Question: <URL>. For example, compare the following 'dplyr' code versus 'collapse' code. They are very similar in syntax and yield the same output.
'''
library(ggplot2)
library(dplyr, warn.conflicts = FALSE)
library(collapse, warn.conflicts = FALSE)
#> collapse 1.6.5, see ?'collapse-package' or ?'collapse-documentation'
#> Note: stats::D -> D.expression, D.call, D.name
using_dplyr <-
mpg |>
group_by(manufacturer) |>
summarise(mean_hwy = mean(hwy))
using_collapse <-
mpg |>
collapse::fgroup_by(manufacturer) |>
collapse::fsummarise(mean_hwy = mean(hwy))
identical(using_collapse, using_dplyr)
#> [1] TRUE
'''
But '{collapse}' is just faster
'''
bench::mark(dplyr =
mpg |>
group_by(manufacturer) |>
summarise(mean_hwy = mean(hwy)),
collapse =
mpg |>
fgroup_by(manufacturer) |>
fsummarise(mean_hwy = mean(hwy))) |>
autoplot()
'''

<URL>
---
Whereas the following expressions are analogous and working:
'group_by() |> summarise()' = 'fgroup_by() |> fsummrise()',
the following analogy doesn't work:
'group_by() |> mutate() |>' != 'fgroup_by() |> ftransform()'. ('ftransform()' is 'collapse''s equivalent to 'dplyr::mutate()').
Let's show the same pipe in two equivalent syntaxes:
'''
library(ggplot2)
library(dplyr, warn.conflicts = FALSE)
library(collapse, warn.conflicts = FALSE)
#> collapse 1.6.5, see ?'collapse-package' or ?'collapse-documentation'
#> Note: stats::D -> D.expression, D.call, D.name
is_bigger_than_mean <- function(x) {
x > mean(x)
}
## dplyr syntax
mutate_using_dplyr <-
mpg |>
select(manufacturer, hwy) |>
group_by(manufacturer) |>
mutate(hwy_bigger_than_mean = is_bigger_than_mean(hwy))
## collapse syntax
mutate_using_collapse <-
mpg |>
fselect(manufacturer, hwy) |>
fgroup_by(manufacturer) |>
ftransform(hwy_bigger_than_mean = is_bigger_than_mean(hwy))
'''
Compare the results in the column 'hwy_bigger_than_mean'
'''
mutate_using_dplyr ## correct
#> # A tibble: 234 x 3
#> # Groups: manufacturer [15]
#> manufacturer hwy hwy_bigger_than_mean
#> <chr> <int> <lgl>
#> 1 audi 29 TRUE
#> 2 audi 29 TRUE
#> 3 audi 31 TRUE
#> 4 audi 30 TRUE
#> 5 audi 26 FALSE
#> 6 audi 26 FALSE
#> 7 audi 27 TRUE
#> 8 audi 26 FALSE
#> 9 audi 25 FALSE
#> 10 audi 28 TRUE
#> # ... with 224 more rows
mutate_using_collapse ## incorrect
#> # A tibble: 234 x 3
#> manufacturer hwy hwy_bigger_than_mean
#> * <chr> <int> <lgl>
#> 1 audi 29 TRUE
#> 2 audi 29 TRUE
#> 3 audi 31 TRUE
#> 4 audi 30 TRUE
#> 5 audi 26 TRUE
#> 6 audi 26 TRUE
#> 7 audi 27 TRUE
#> 8 audi 26 TRUE
#> 9 audi 25 TRUE
#> 10 audi 28 TRUE
#> # ... with 224 more rows
#>
#> Grouped by: manufacturer [15 | 16 (11)]
'''
<URL>
What causes the difference? And is it possible to achieve a correct output such that 'mutate_using_collapse' will give the same output as 'mutate_using_dplyr'?
a similar question discusses a similar issue <URL>
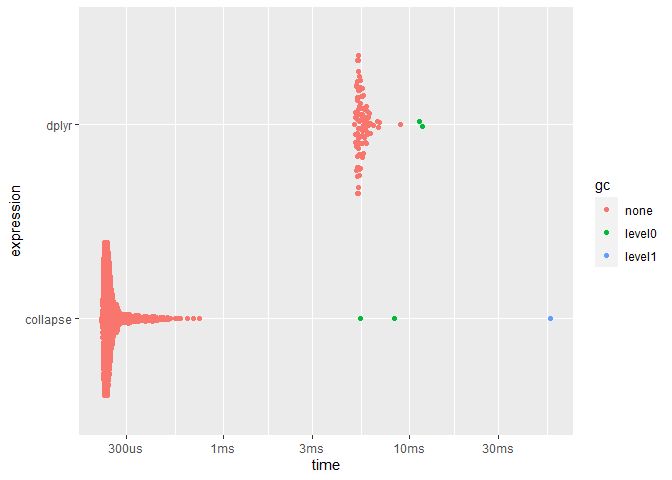
Answer: As Konrad has pointed out, 'ftransform()' is not a 1-to-1 stand-in for 'mutate()' as it's, by design, more limited in scope, doesn't respect grouped data by default, and is mainly intended to be used with a restricted set of "fast" functions in the package.
You can use the 'fmean()' function to achieve your goal but need to explicitly tell it to use the grouped data using the 'GRP()' function.
Note also that it won't work with the new base R pipes, you need to use magrittr pipes for the grouping data to be available to the function call.
'''
library(ggplot2)
library(dplyr)
library(collapse)
mpg %>%
fselect(manufacturer, hwy) %>%
fgroup_by(manufacturer) %>%
ftransform(hwy_bigger_than_mean = hwy > fmean(hwy, GRP(.), TRA = "replace"))
# A tibble: 234 x 3
manufacturer hwy hwy_bigger_than_mean
* <chr> <int> <lgl>
1 audi 29 TRUE
2 audi 29 TRUE
3 audi 31 TRUE
4 audi 30 TRUE
5 audi 26 FALSE
6 audi 26 FALSE
7 audi 27 TRUE
8 audi 26 FALSE
9 audi 25 FALSE
10 audi 28 TRUE
# ... with 224 more rows
'''